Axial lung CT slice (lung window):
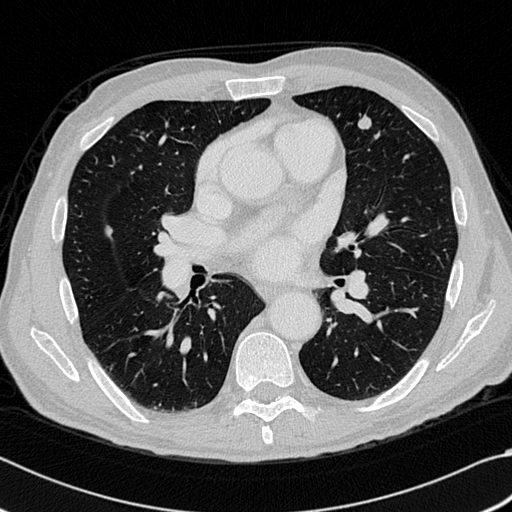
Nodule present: yes
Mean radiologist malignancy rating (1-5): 3